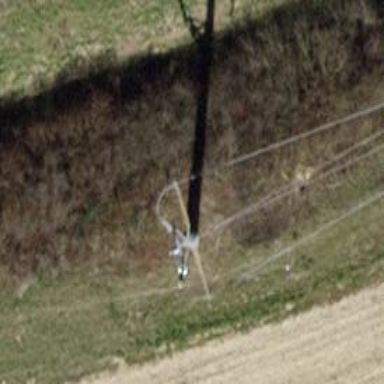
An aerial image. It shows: Power line with three cables.